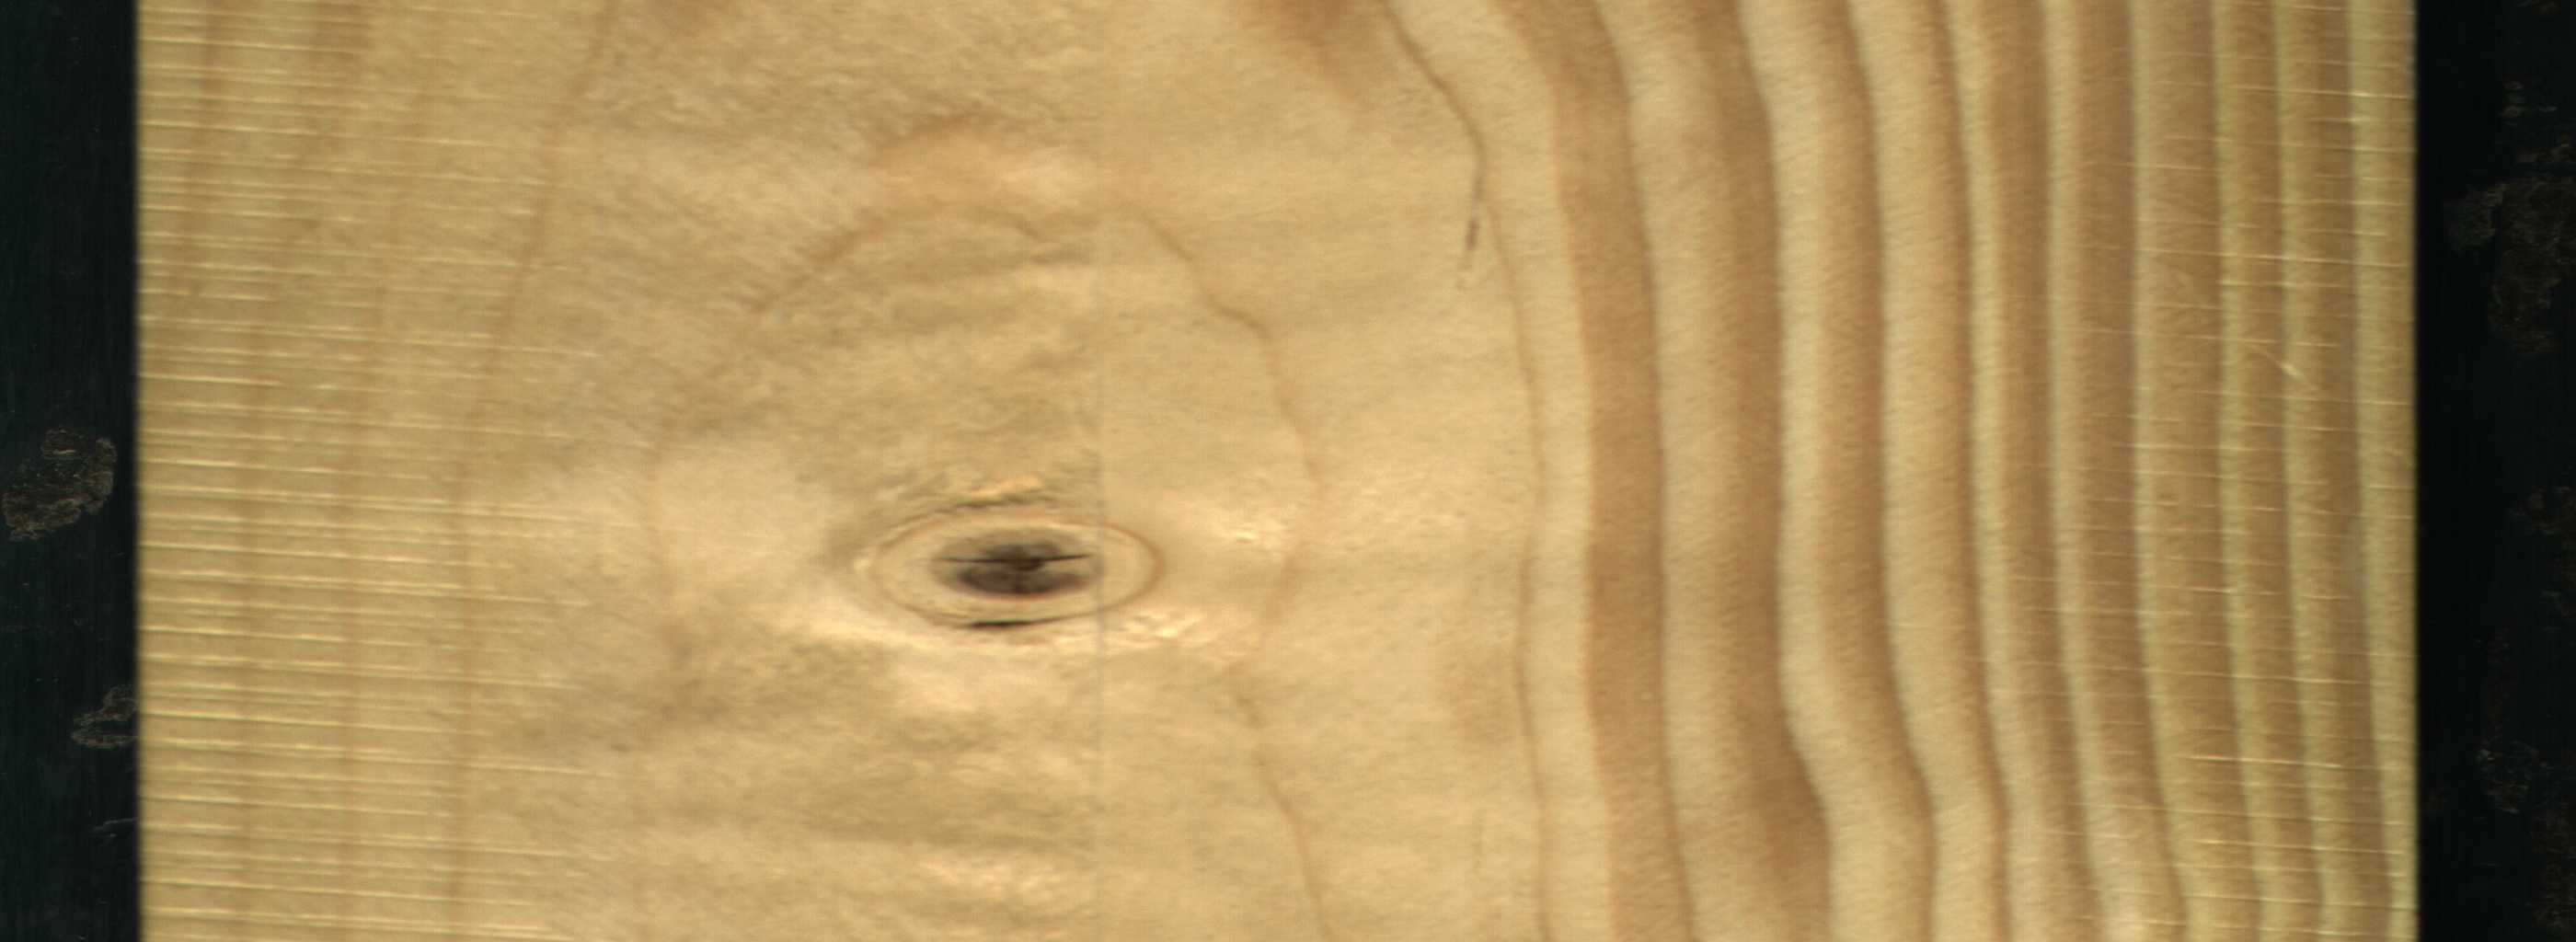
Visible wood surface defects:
knot_with_crack